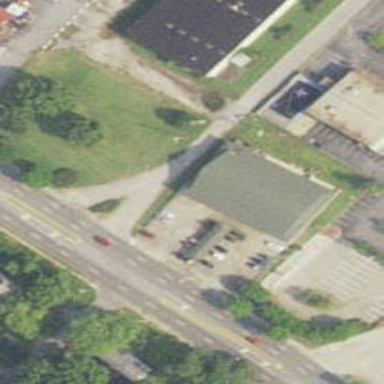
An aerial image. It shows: Commercial building.